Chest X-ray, AP view. Patient: 28 years old, sex M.
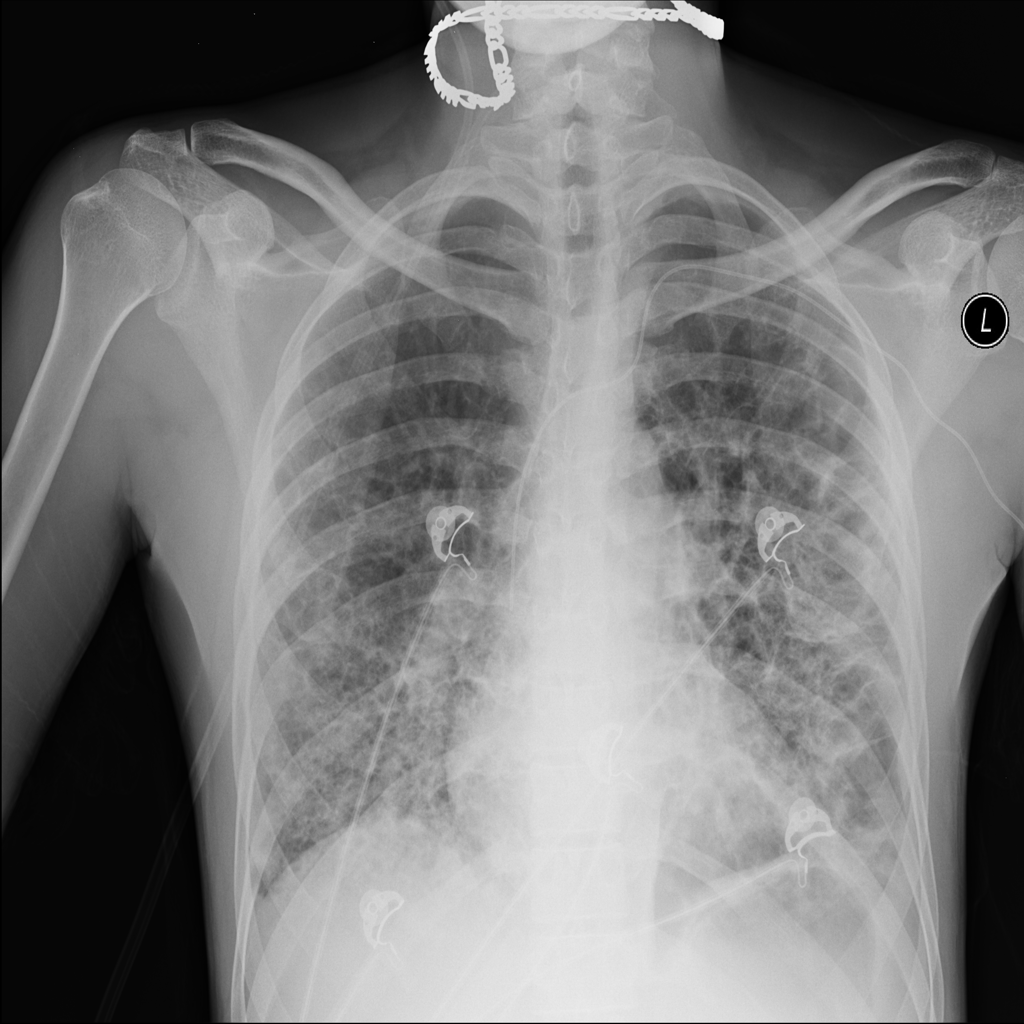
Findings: Infiltration